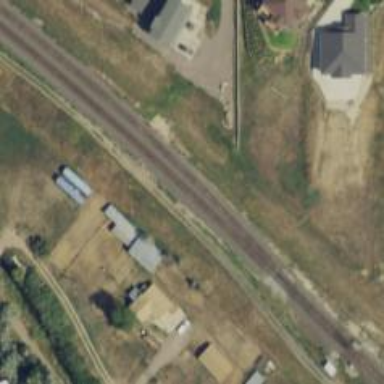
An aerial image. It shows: Railway siding with rails.